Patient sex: F
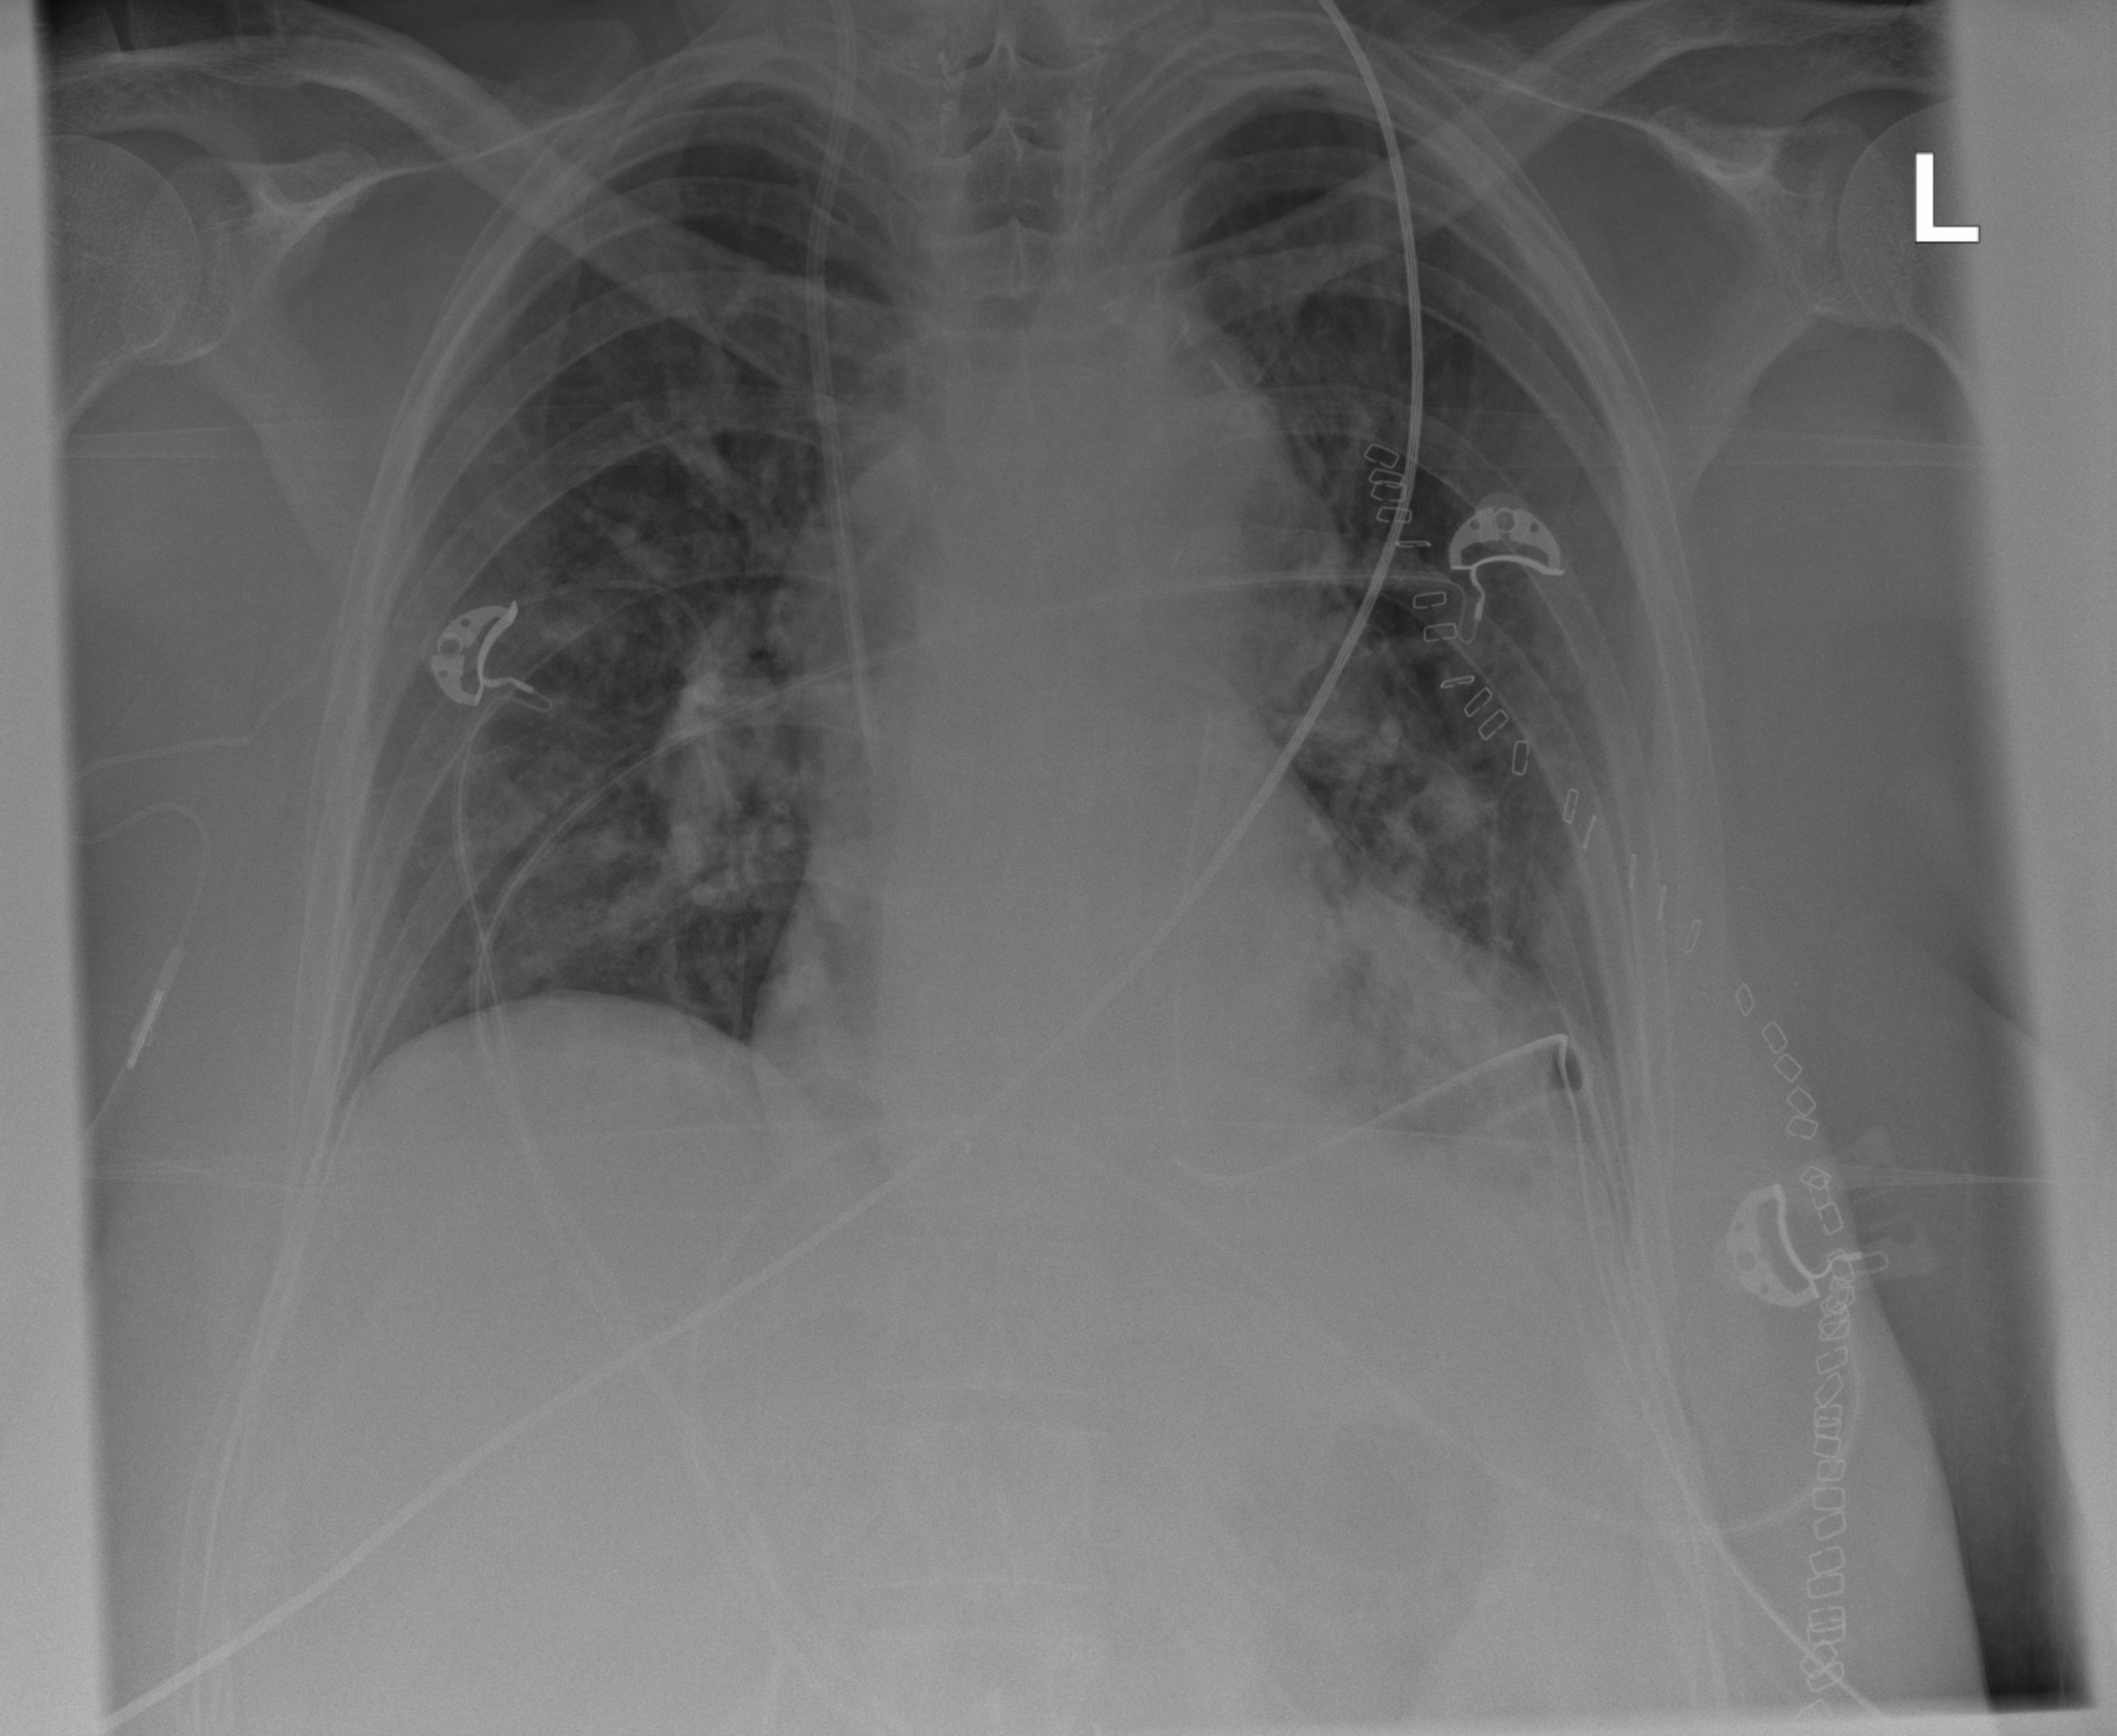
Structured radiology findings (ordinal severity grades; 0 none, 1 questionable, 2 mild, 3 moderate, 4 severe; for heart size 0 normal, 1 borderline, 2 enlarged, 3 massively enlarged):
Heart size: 1
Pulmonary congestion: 2
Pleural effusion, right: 0
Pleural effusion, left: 2
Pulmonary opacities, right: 1
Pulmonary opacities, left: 3
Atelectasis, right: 1
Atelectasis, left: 2